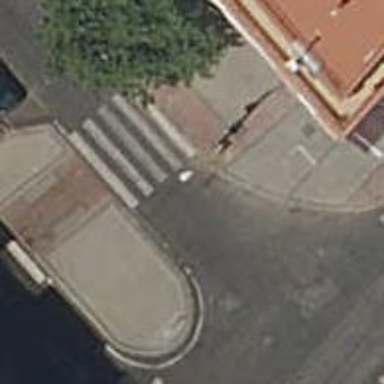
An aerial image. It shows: Marked road crossing.